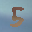
Label: 5